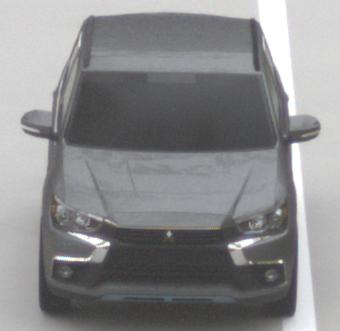
Make: Mitsubishi
Model: Outlander 2.0 Plug-In Hybrid
Detailed model: Outlander (III) Plug-In Hybrid
Model produced from: 2015/10
Model produced until: 2018/08
Doors: 5
Color: gray
Road condition: dry road
Daytime: midday
Contrast: low contrast